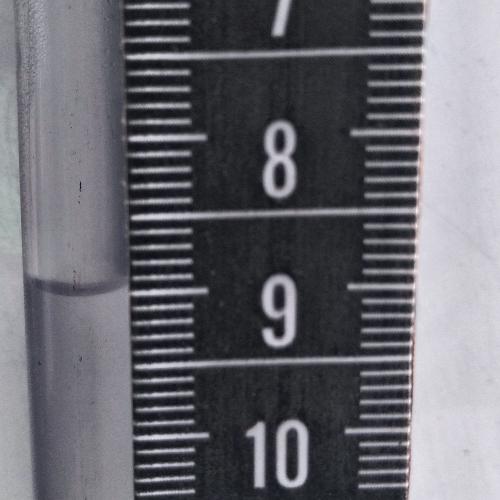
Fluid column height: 9.0 cm